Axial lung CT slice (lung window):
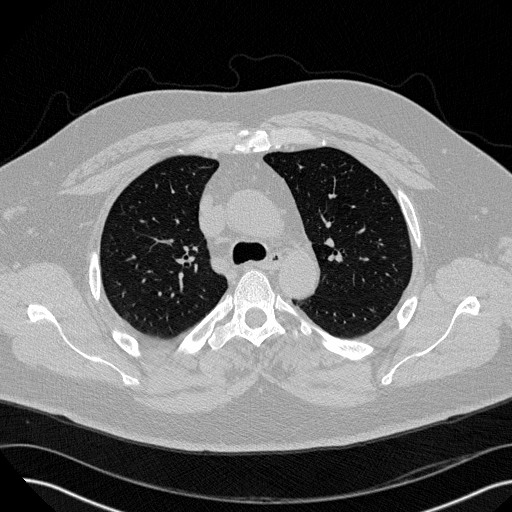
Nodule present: no